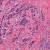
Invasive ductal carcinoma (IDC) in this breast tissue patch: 1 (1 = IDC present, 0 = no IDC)